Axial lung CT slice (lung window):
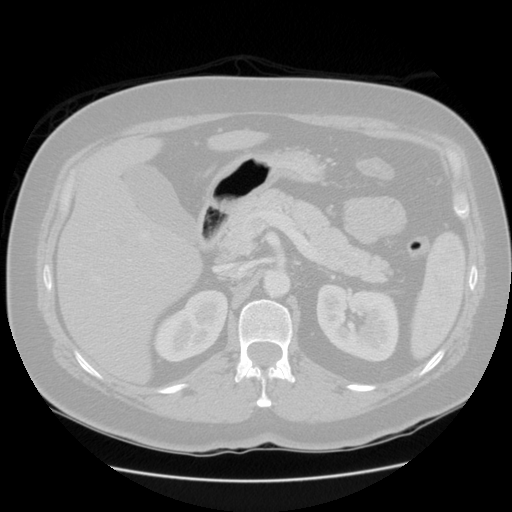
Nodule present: no